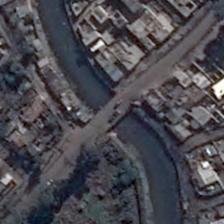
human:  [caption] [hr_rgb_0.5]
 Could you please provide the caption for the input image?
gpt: many buildings are in two sides of a river with a bridge .

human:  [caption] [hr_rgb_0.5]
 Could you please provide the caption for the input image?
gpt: a flat bridge acrosss a s-shape river with blue water .

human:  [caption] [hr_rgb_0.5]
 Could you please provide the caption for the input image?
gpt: a bridge is on a river with many buildings on two sides of it .

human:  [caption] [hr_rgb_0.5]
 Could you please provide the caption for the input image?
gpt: this is a s-shaped river with a short bridge across it .

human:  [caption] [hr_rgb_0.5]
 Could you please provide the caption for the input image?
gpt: a bridge is on a river with many buildings on two sides .